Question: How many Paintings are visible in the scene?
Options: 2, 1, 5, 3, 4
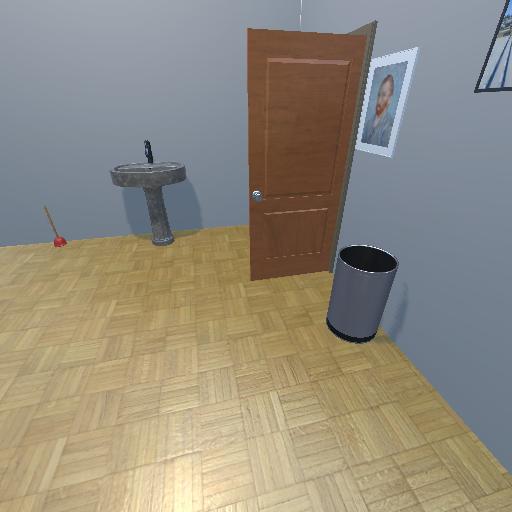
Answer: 2